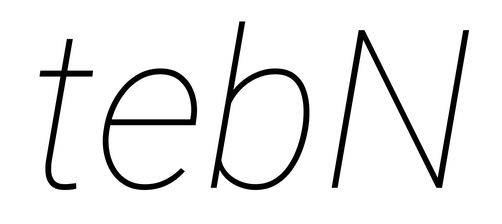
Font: Roboto-Italic_Thin_Italic